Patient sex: M
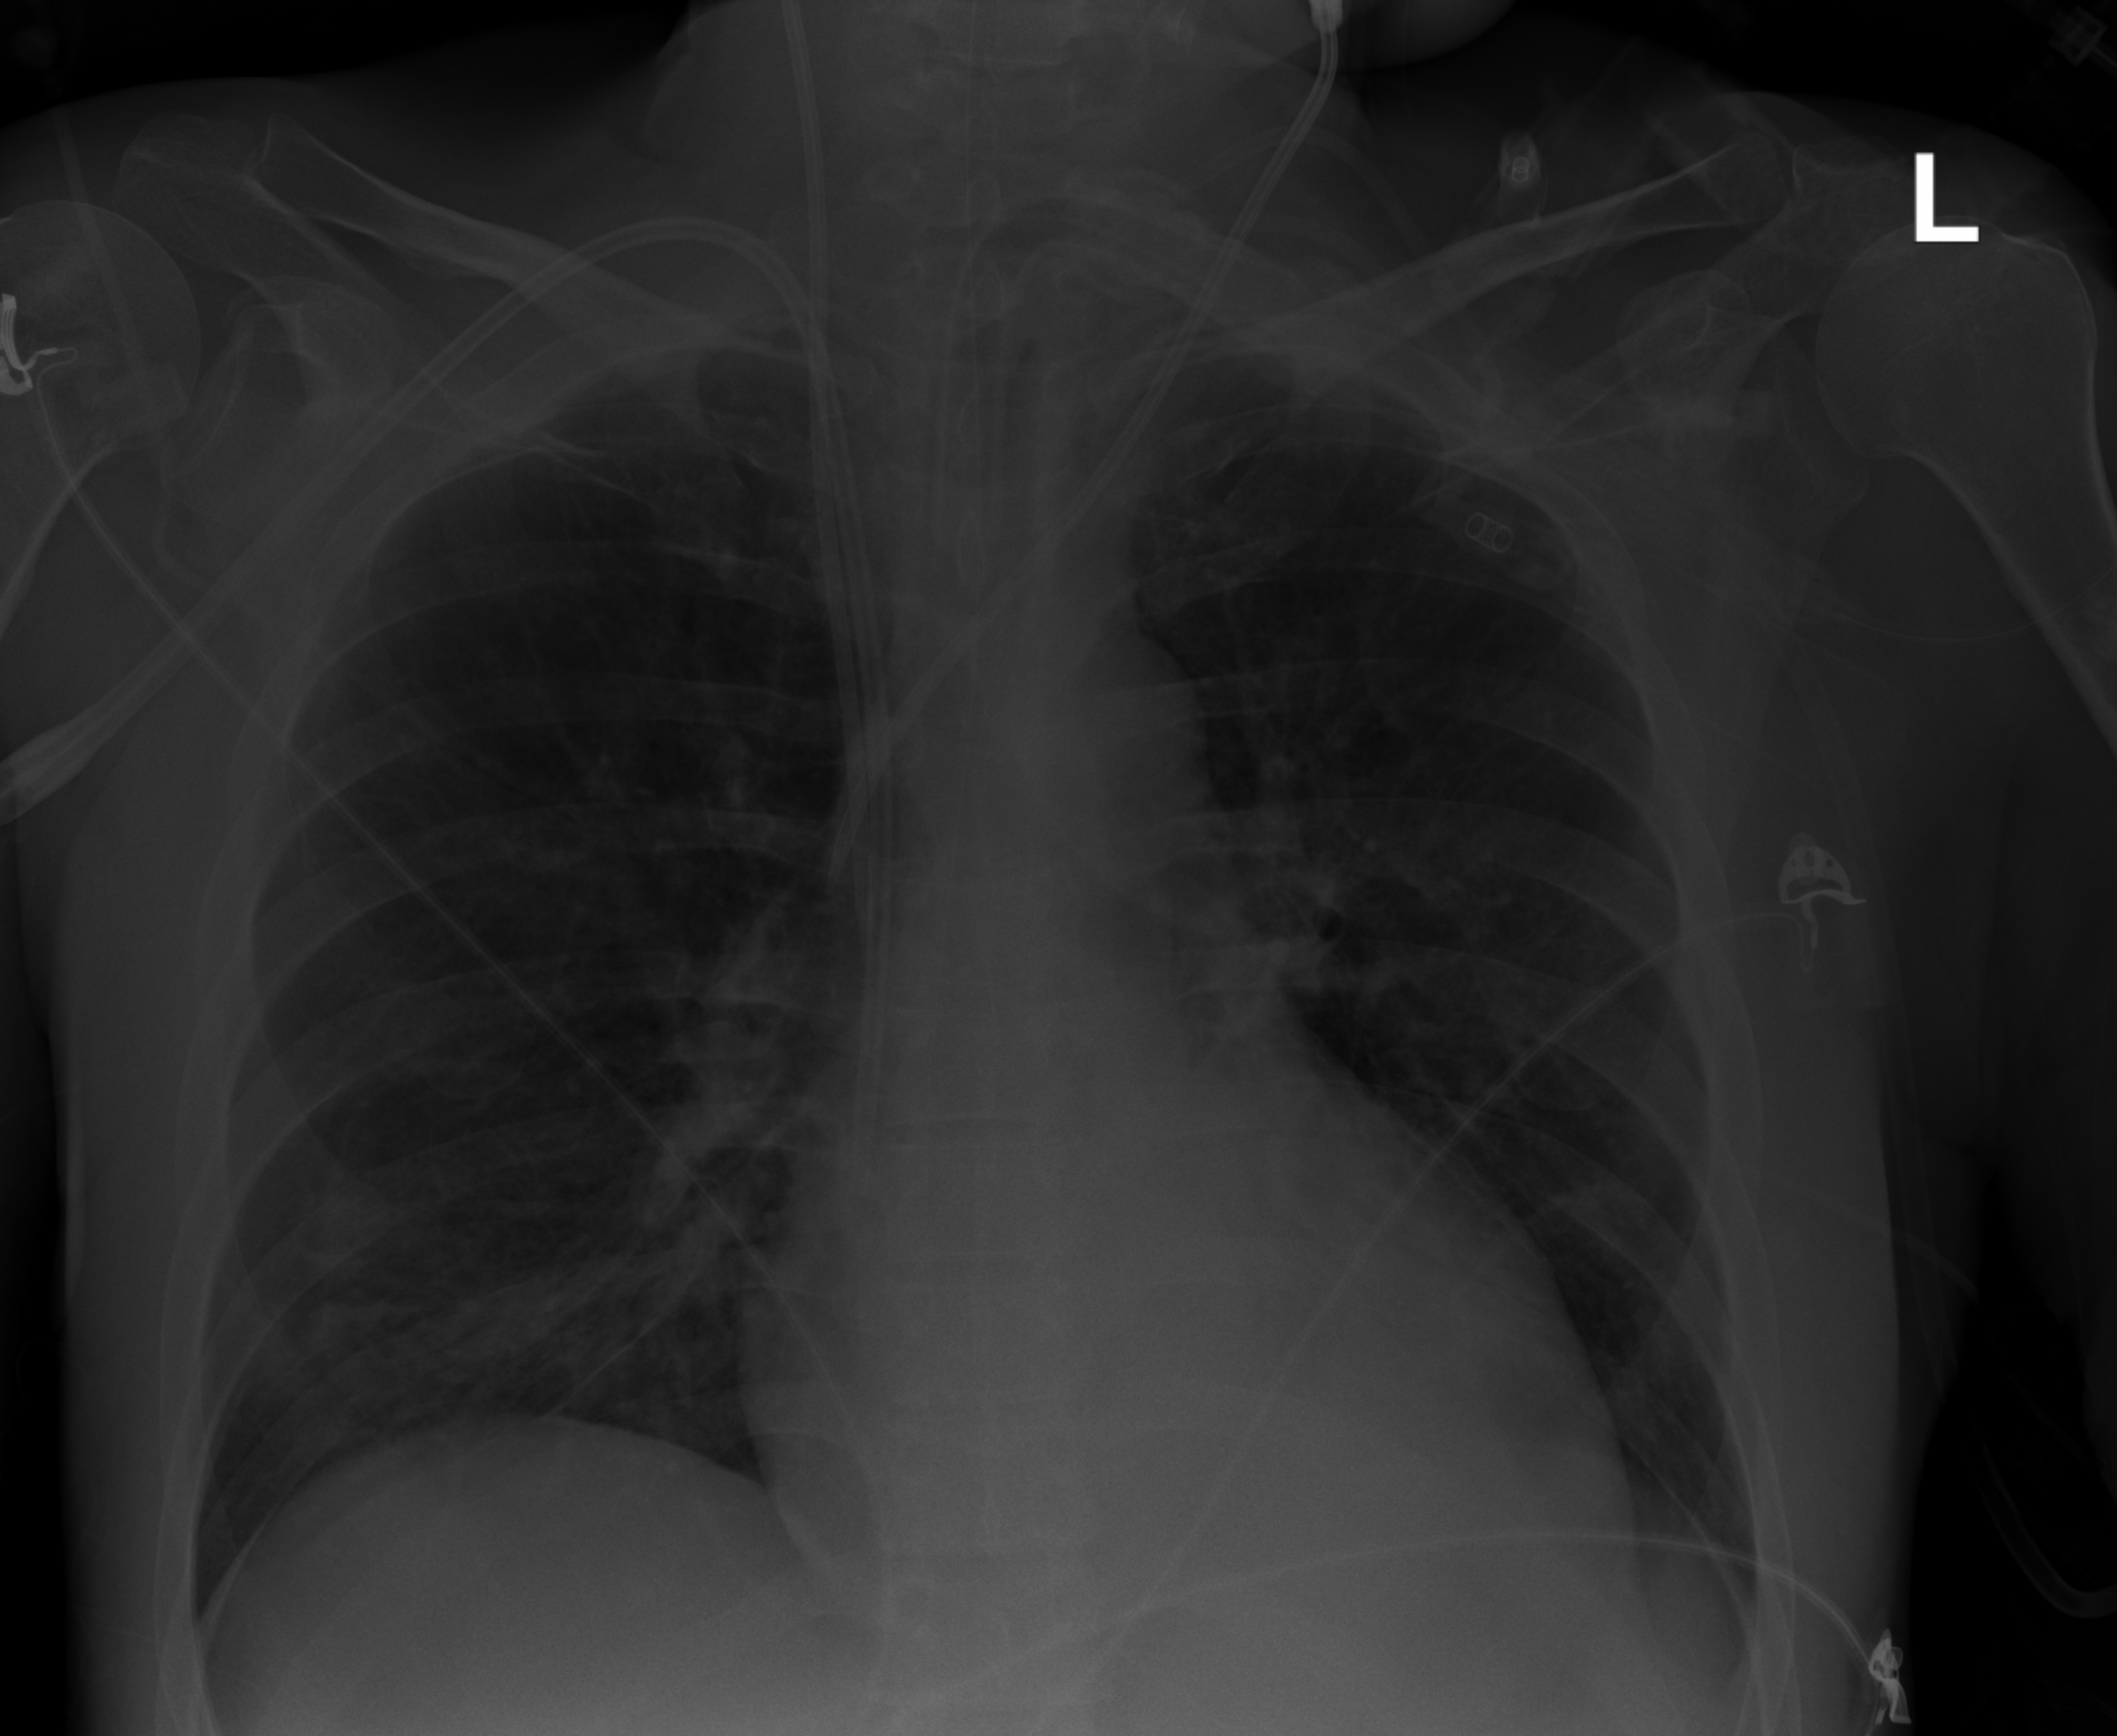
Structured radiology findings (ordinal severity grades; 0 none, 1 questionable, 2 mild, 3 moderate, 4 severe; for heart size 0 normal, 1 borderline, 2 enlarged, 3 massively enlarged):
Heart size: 2
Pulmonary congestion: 0
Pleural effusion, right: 1
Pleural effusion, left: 2
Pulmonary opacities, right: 2
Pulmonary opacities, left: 2
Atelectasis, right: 0
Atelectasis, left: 0